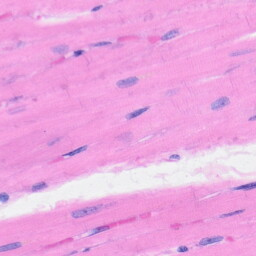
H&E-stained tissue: Heart